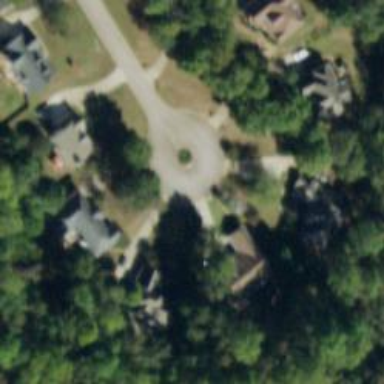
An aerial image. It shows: Turning loop on the road.